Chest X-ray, PA view. Patient: 45 years old, sex F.
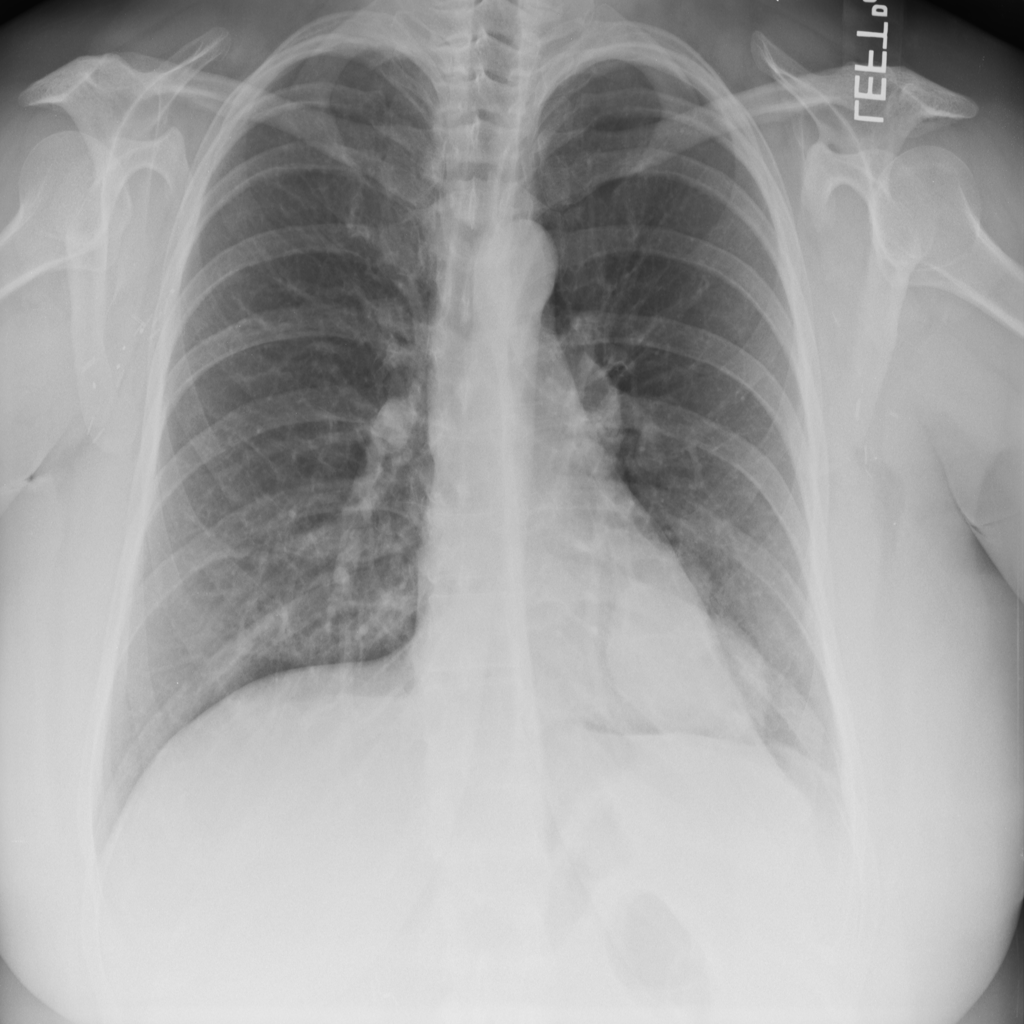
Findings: Mass